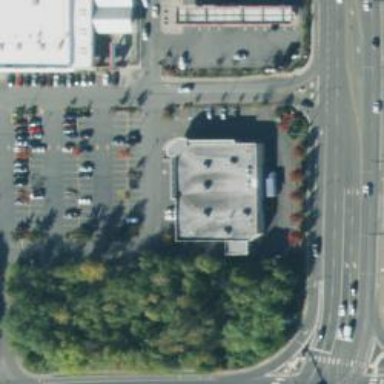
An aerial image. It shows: Pharmacy providing healthcare services.